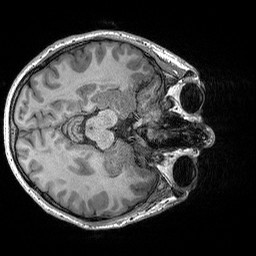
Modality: T1w
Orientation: axial
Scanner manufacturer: siemens
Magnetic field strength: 3 T
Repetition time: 2.3 s
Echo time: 0.00298 s